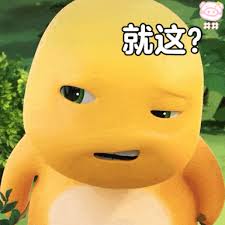
Label: nailong